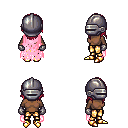
a pixel art fantasy rpg character, female body template, human, dark skin, pink tattered cape, gold greaves, ruby red long hairstyle, metal helm, metal gloves, gold boots, four views (front, back, left, right), 2x2 character sprite sheet, small pixel art, hard edges, no anti-aliasing